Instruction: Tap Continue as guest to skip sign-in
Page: checkout
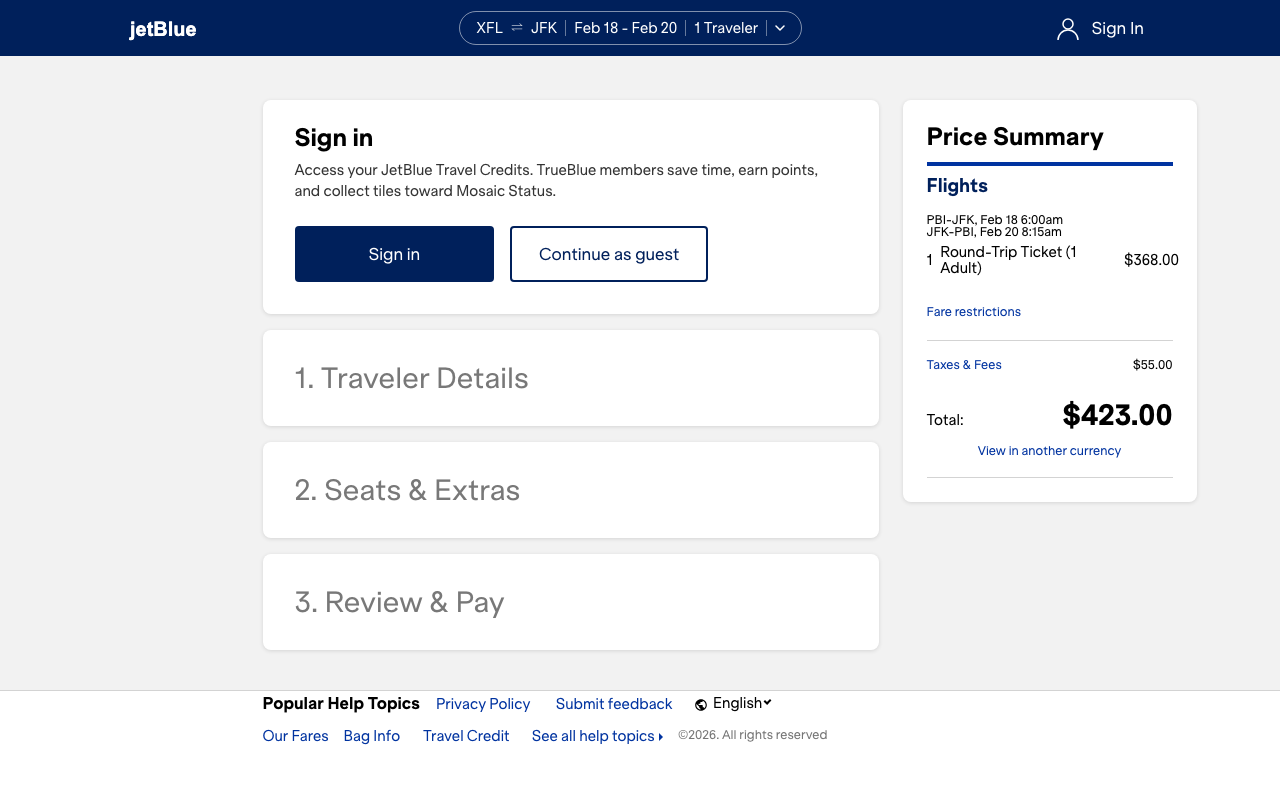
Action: click